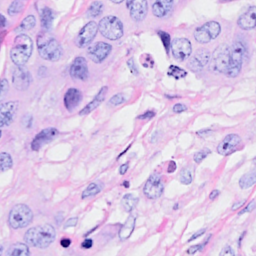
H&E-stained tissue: Breast